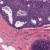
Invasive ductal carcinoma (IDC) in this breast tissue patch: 0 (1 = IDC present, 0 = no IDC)